Current action and preconditions to check: path_clear

Your task: For each precondition in the list above, predict whether it will hold at this action.

Consider the current scene as observed from the mobile robot's camera, and analyze the predicted future states of all dynamic agents (e.g., people, animals, vehicles, or any moving entities) within the NEXT SECOND.

IMPORTANT: Only answer "very likely" if you are absolutely certain—based on strong, clear evidence—that a dynamic agent will violate the precondition in the predicted future state. Do NOT answer "very likely" for unlikely, ambiguous, or low-probability risks.

Ask yourself for each precondition: Is there a high probability, with clear and convincing evidence, that the predicted future states of any dynamic agent will interfere with the predicted future state of the currently executing action within the NEXT SECOND, causing that precondition to fail?

Assess the risk level based on these predictions. Use "likely" or "very likely" if motions create a clear risk of interference.

Use "neutral" or "improbable" if agents are nearby but their predicted paths are clearly diverging or non-conflicting.

Failure Risk Categories: "very improbable", "improbable", "neutral", "likely", "very likely"

Answer Format: Output ONLY the probability_of_failure value from these categories: "very improbable", "improbable", "neutral", "likely", "very likely"

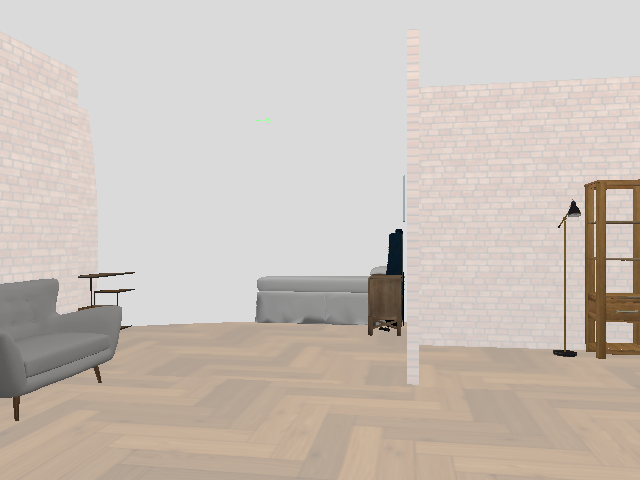

Answer: very improbable